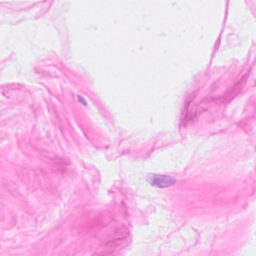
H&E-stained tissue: Breast